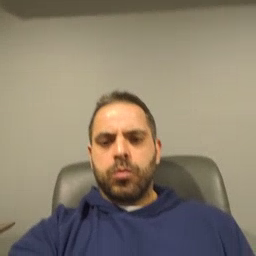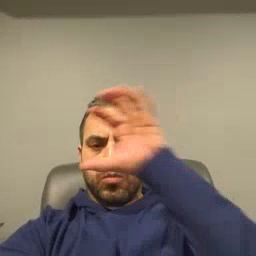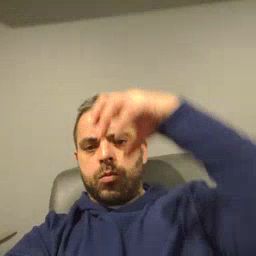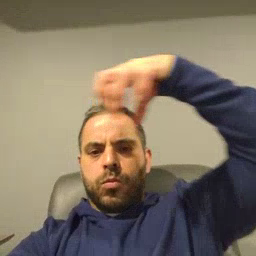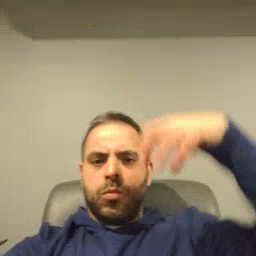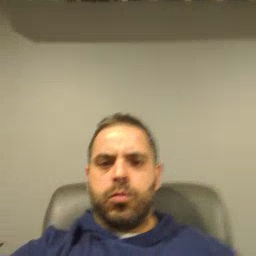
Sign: cloud